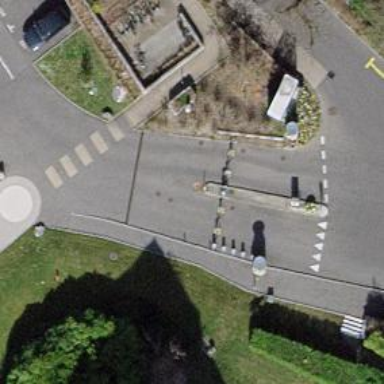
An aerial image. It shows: Lift gate barrier.